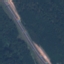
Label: Highway